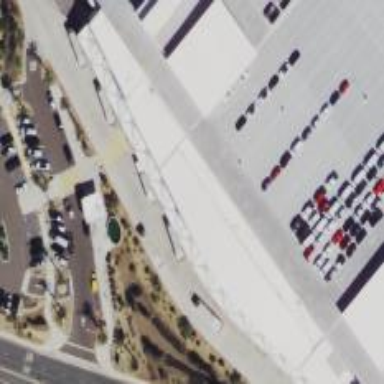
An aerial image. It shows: Car rental facility.